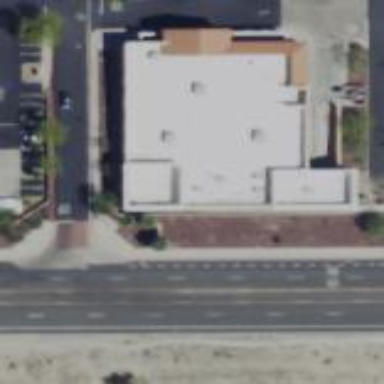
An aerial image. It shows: Retail building.